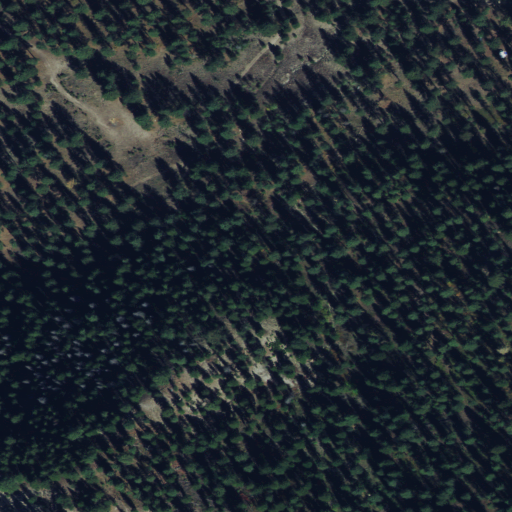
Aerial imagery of valley in Idaho named Log Chute Gulch containing evergreen forest and shrub